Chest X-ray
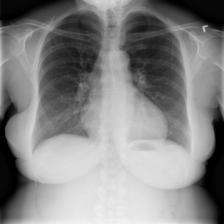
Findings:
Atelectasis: negative
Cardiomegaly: negative
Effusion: negative
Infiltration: negative
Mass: negative
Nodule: negative
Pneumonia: negative
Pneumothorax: negative
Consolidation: negative
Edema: negative
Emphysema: negative
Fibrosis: negative
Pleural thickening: negative
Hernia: negative